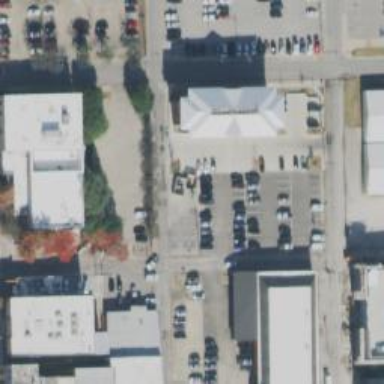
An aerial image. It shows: Parking space is available.